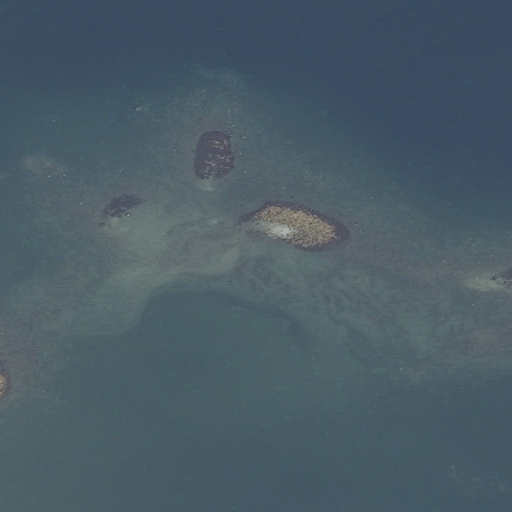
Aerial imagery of bar in Maine named Colossom Ledges containing only open water